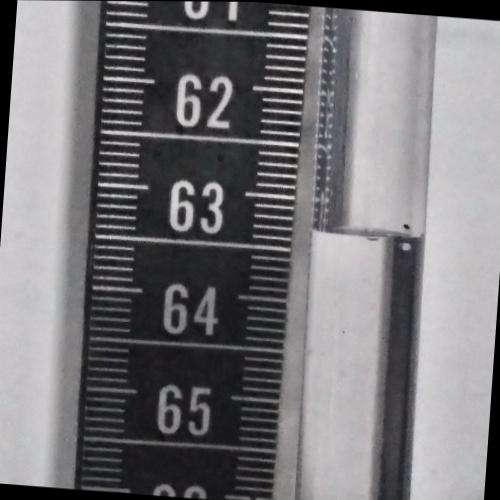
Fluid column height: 63.3 cm